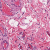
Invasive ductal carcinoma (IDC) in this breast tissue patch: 0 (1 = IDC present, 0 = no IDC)